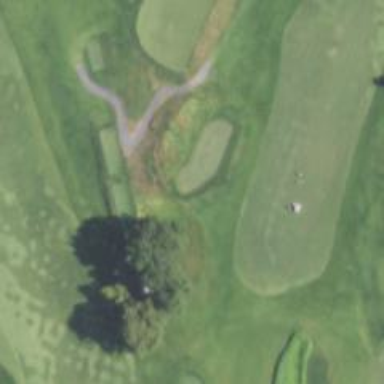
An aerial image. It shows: Golf cartpath that is also road path.